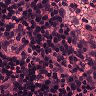
Metastatic tissue present: no